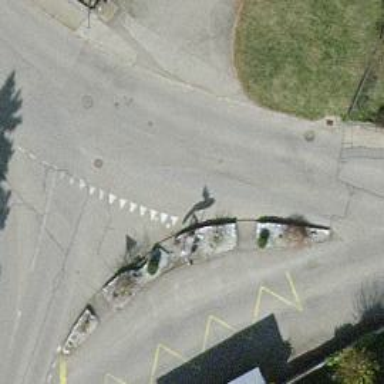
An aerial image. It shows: Bus stop with shelter.